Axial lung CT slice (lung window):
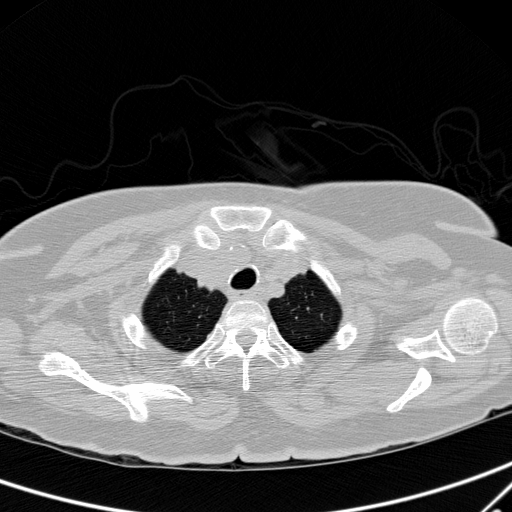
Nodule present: no